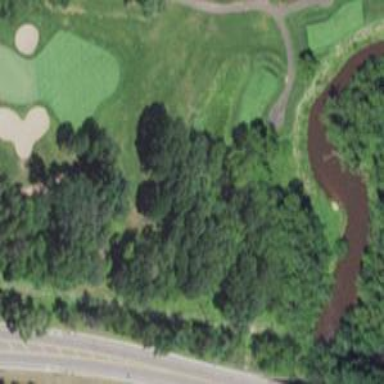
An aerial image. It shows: Rough area on grassy golf course.